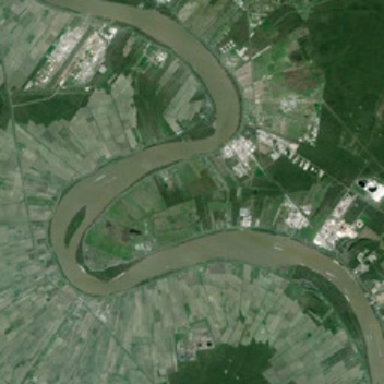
The winding river seems very beautiful from a high altitude .